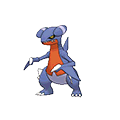
Pok\u00e9mon: gabite